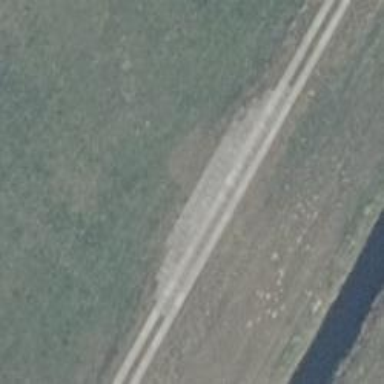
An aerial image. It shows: Passing place on the road.